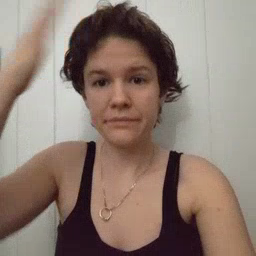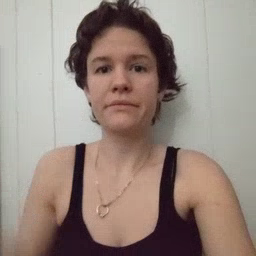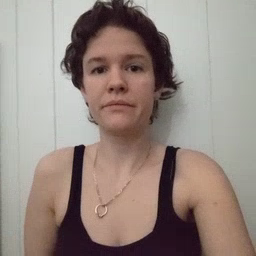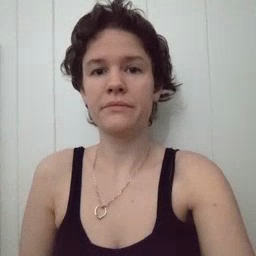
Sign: hat